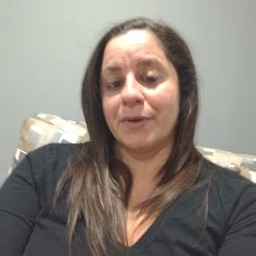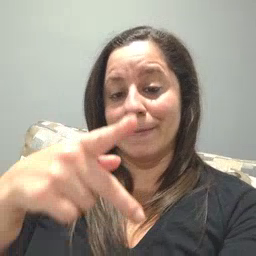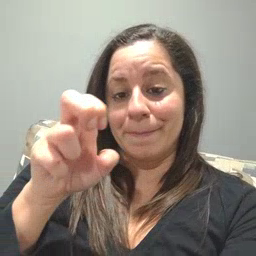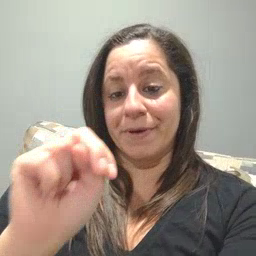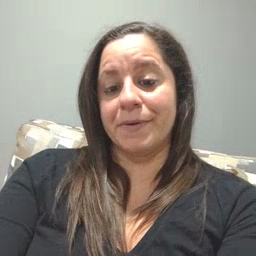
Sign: pen